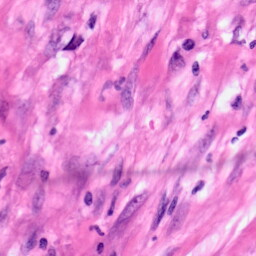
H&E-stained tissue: Pancreatic